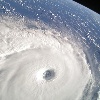
Label: cloud